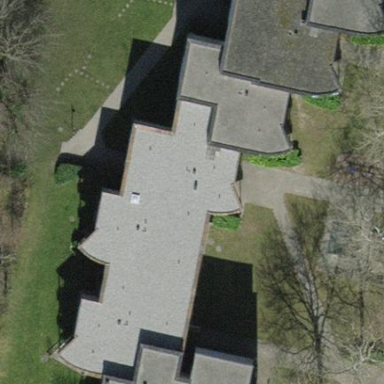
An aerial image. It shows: Flat roofed apartment building.